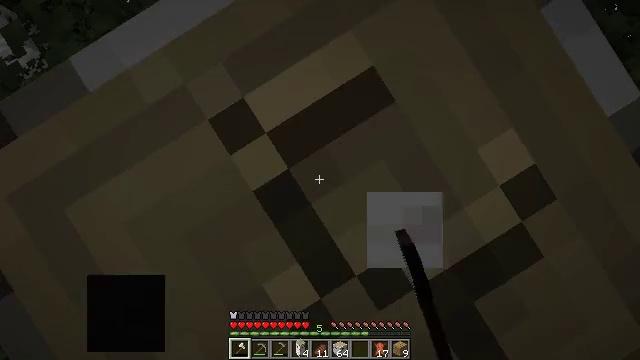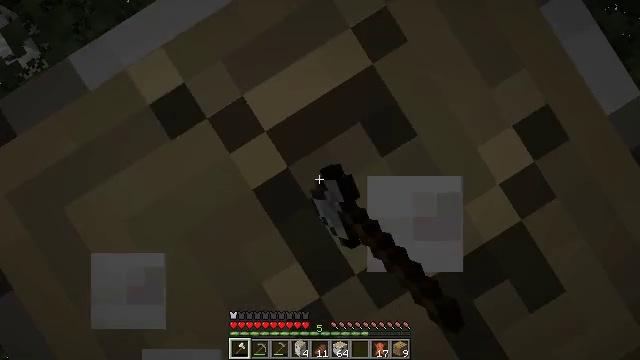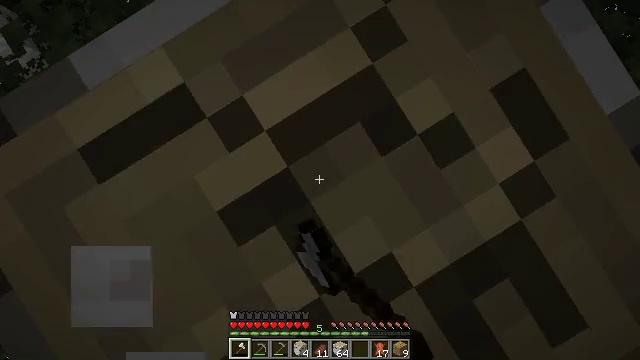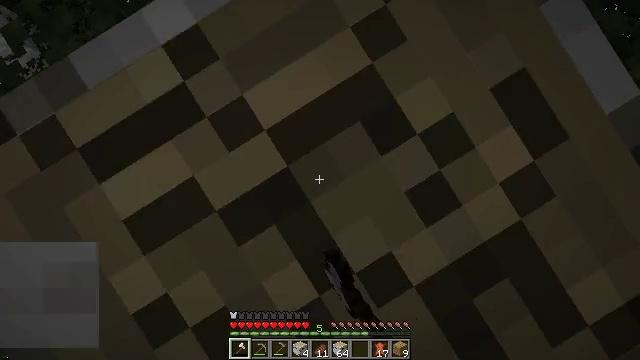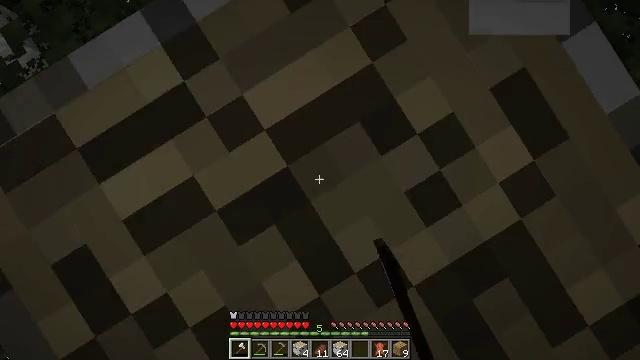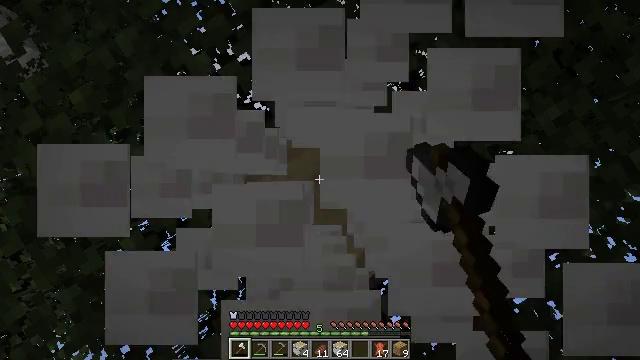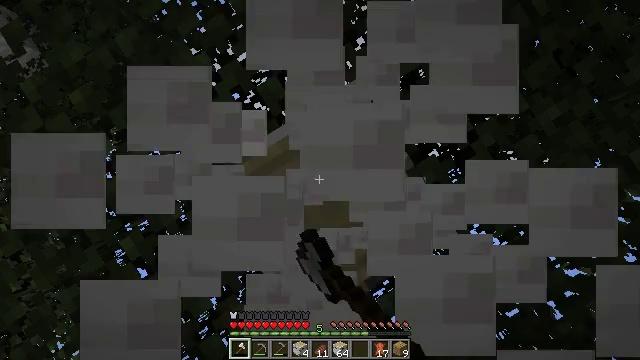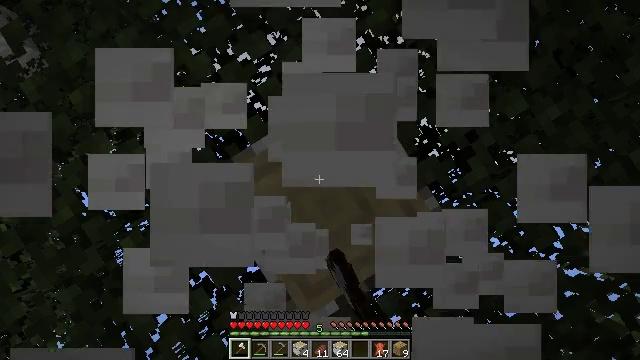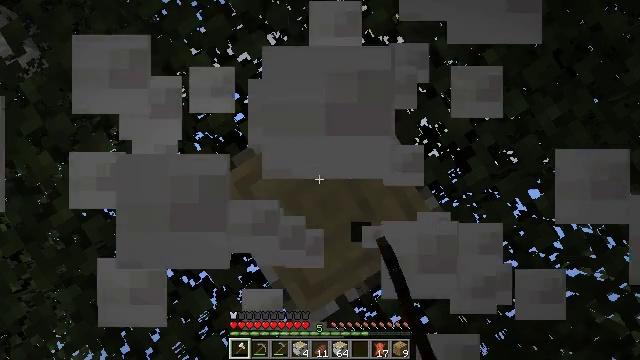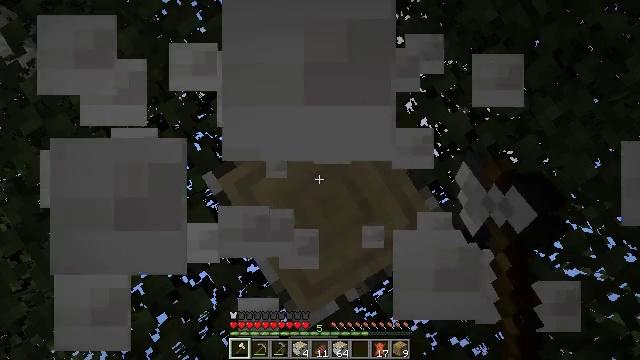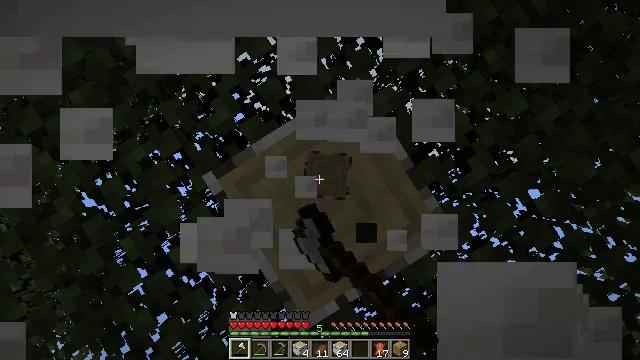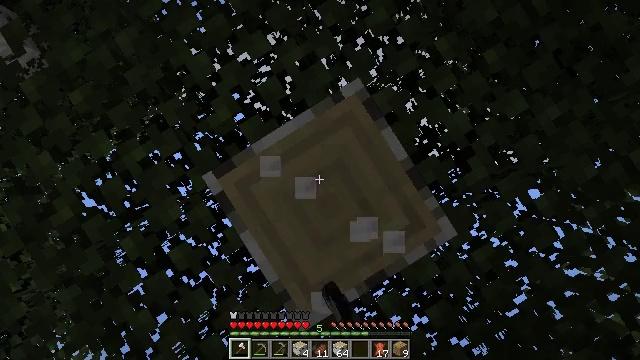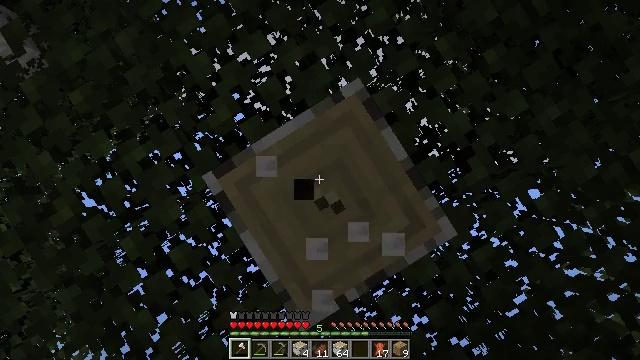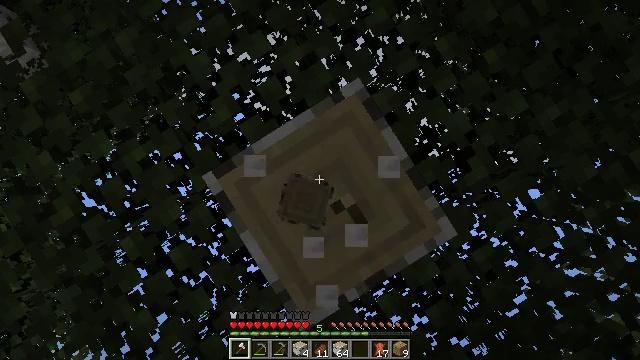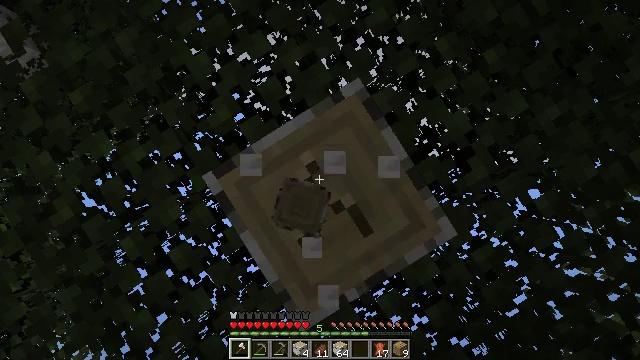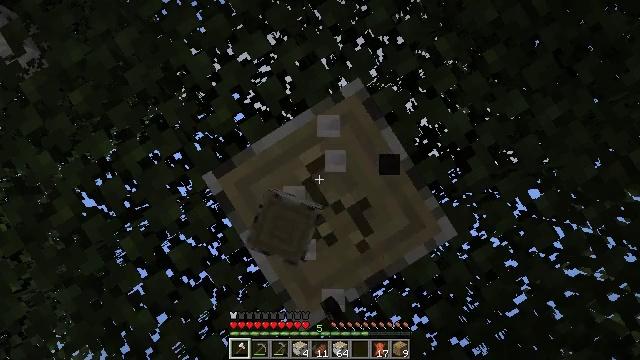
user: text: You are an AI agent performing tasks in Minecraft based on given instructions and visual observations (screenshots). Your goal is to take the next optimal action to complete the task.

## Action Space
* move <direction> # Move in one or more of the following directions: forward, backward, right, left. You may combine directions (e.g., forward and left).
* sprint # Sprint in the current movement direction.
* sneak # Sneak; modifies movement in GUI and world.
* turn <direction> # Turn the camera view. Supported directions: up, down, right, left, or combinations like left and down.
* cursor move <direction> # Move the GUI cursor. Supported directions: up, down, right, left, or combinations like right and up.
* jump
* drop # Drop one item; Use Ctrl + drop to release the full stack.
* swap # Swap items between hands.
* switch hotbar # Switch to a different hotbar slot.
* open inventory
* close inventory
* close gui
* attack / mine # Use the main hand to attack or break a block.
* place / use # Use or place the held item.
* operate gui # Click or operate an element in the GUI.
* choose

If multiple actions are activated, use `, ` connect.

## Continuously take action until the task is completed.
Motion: motion action
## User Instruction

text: Break the birch log in the forest.
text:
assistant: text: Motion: attack / mine
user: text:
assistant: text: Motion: attack / mine
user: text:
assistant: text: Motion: attack / mine
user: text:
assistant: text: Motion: attack / mine
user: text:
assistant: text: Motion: attack / mine
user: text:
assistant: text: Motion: attack / mine
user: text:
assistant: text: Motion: attack / mine
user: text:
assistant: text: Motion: attack / mine
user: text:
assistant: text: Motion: attack / mine
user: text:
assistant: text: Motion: attack / mine
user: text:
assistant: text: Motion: attack / mine
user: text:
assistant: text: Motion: attack / mine
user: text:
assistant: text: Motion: attack / mine
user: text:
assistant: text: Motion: attack / mine
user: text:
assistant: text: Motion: attack / mine
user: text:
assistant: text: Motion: attack / mine
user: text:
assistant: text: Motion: attack / mine
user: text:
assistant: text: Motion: attack / mine
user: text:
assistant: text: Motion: attack / mine
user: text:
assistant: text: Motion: attack / mine
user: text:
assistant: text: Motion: attack / mine
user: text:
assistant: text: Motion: attack / mine
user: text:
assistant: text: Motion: attack / mine
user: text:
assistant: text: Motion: attack / mine
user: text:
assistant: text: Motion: attack / mine
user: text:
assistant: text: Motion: attack / mine
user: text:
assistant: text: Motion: attack / mine
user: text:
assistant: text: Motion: attack / mine
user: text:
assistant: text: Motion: attack / mine
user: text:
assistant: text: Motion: attack / mine